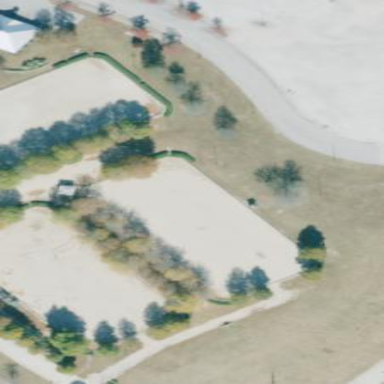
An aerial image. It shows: Equestrian pitch for leisure land use.